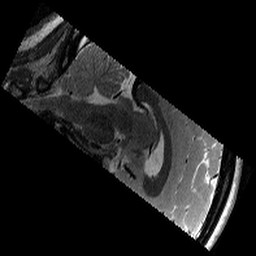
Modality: T2w
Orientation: sagittal
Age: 13
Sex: female
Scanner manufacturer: siemens
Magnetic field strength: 3 T
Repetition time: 9.23 s
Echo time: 0.067 s